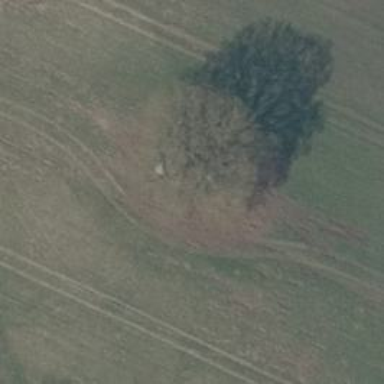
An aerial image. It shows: Single tag "natural: tree."